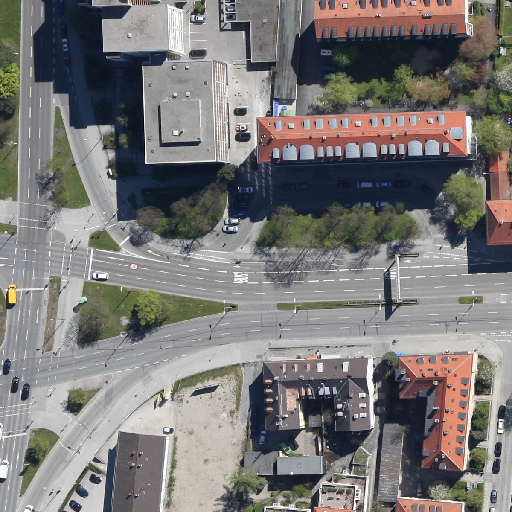
Referring expression: light-duty vehicle in the parking area